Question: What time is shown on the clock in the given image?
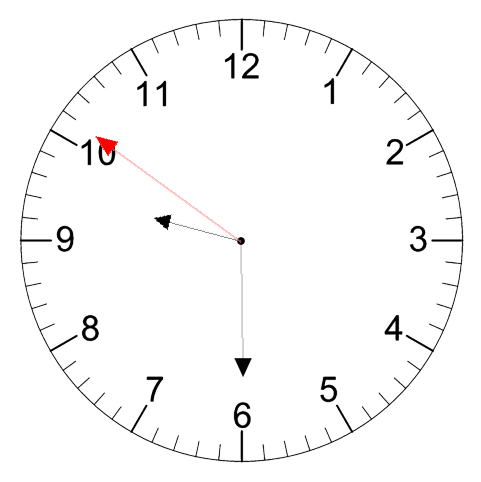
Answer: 09:29:51